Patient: sex F, age 34
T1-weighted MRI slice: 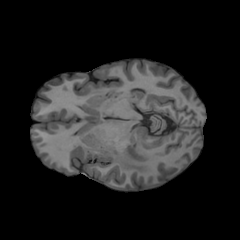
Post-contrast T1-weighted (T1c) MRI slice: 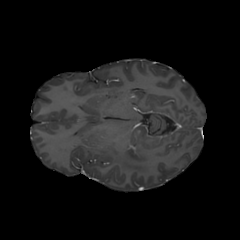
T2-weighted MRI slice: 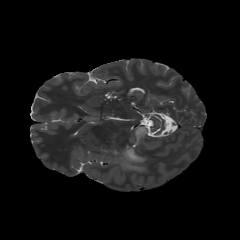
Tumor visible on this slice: yes
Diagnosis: Astrocytoma, IDH-mutant
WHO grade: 3